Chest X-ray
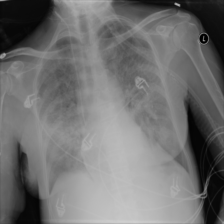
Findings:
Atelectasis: negative
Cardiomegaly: negative
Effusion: negative
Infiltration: negative
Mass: negative
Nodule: negative
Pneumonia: negative
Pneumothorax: negative
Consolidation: negative
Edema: negative
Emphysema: negative
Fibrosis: negative
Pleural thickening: negative
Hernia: negative